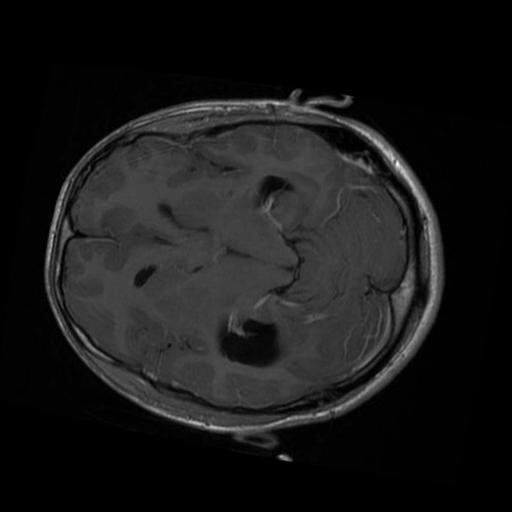
Label: brain_glioma